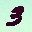
Label: 3